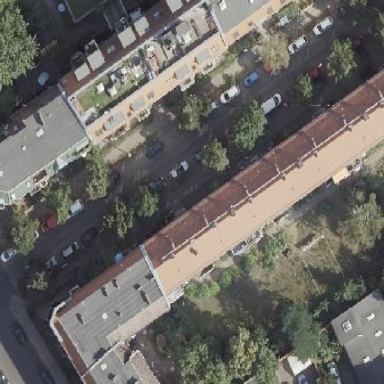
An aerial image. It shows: Unique apartment building with double saltbox roof shape.